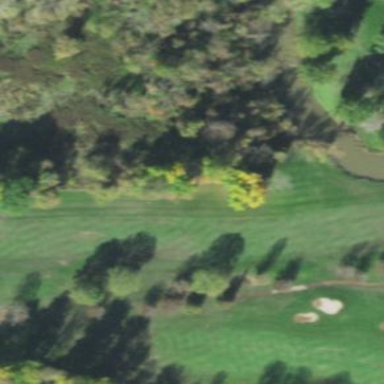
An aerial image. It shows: Grassy area designated as golf fairway.